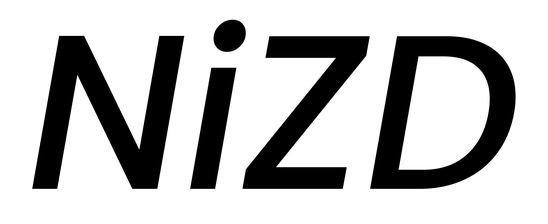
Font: Poppins-MediumItalic